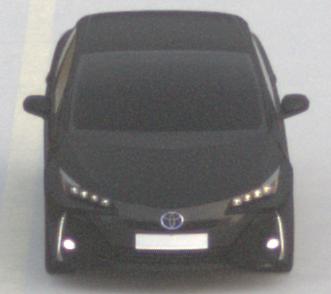
Make: Toyota
Model: Prius 1.8 Plug-In Hybrid
Detailed model: Prius (XW5) Plug-In
Model produced from: 2019/07
Model produced until: 2020/07
Doors: 5
Color: black
Road condition: dry road
Daytime: sunrise or sunset
Contrast: low contrast